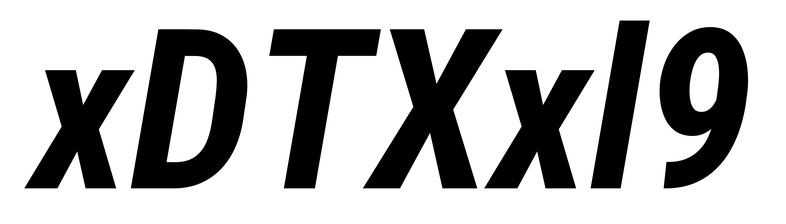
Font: Roboto-Italic_Condensed_Bold_Italic